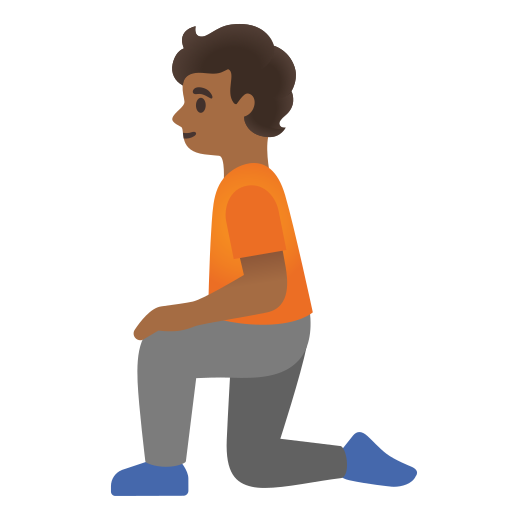
Emoji: 🧎🏾